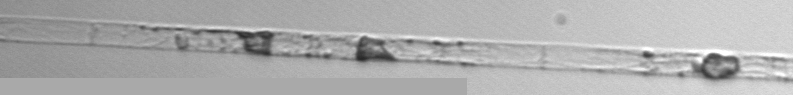
Label: Dactyliosolen_blavyanus